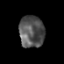
Tissue: prostate
Cell type: T cells
Senescence score: 0.3342
Nuclear area (px): 783
Mean DAPI intensity: 85.197